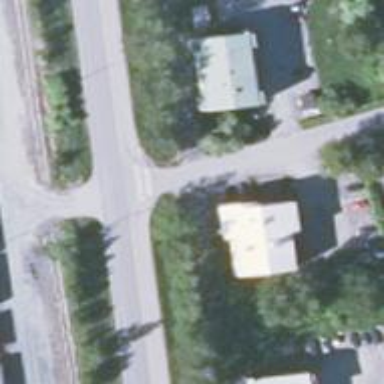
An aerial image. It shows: Marked road crossing.